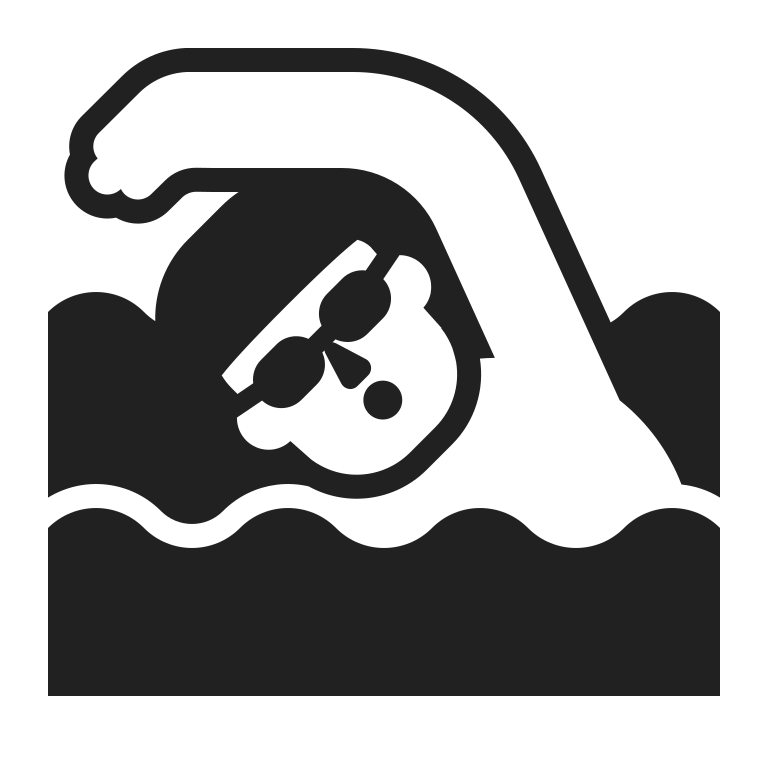
person swimming high contrast default